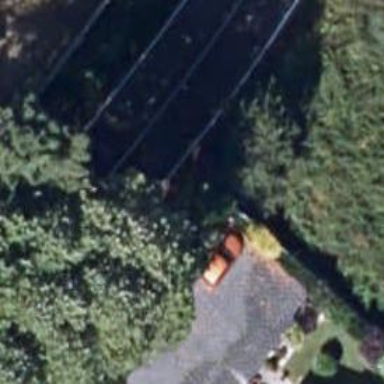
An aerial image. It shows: Fence is in the image.